Question: I created a table to organize my items on a page. The page is an edit page for a property.
I used colspan to expand rows and put a textbox within rows and set the textbox wdith to 100%, However, the textbox width still only takes the space of 1 column not 3 columns like I expected here is the code
'''
<table align="left" style="width: 100%; float: left" class="FormFormatTable">
<tr>
<td style="width: 10%; height: 60px">Alert Name</td>
<td colspan="3" style=" ">
<asp:TextBox CssClass="inputBoxes" ID="txtBox_alertName" runat="server"></asp:TextBox>
</td>
</tr>
<tr>
<td style="width: 10%; height: 60px;">Alert</td>
<td style="height: 60px; ">
<asp:DropDownList ID="ddl_AlertTime" runat="server">
<asp:ListItem Value="1">After</asp:ListItem>
<asp:ListItem Value="0">Immediately</asp:ListItem>
</asp:DropDownList>
</td>
<td style="height: 60px; ">
<input id="demo_vertical0" type="number"/></td>
<td style="height: 60px">
<asp:DropDownList ID="DropDownList1" runat="server">
<asp:ListItem>Seconds</asp:ListItem>
<asp:ListItem>Minutes</asp:ListItem>
<asp:ListItem>Hours</asp:ListItem>
</asp:DropDownList>
</td>
</tr>
<tr>
<td style="width: 10%">Severity</td>
<td style=" height: 60px"" >
<asp:DropDownList ID="ddl_Severity" runat="server">
<asp:ListItem Value="1">After</asp:ListItem>
<asp:ListItem Value="0">Immediately</asp:ListItem>
</asp:DropDownList>
</td>
<td style="">&nbsp;</td>
<td>&nbsp;</td>
</tr>
<tr style="height:60px">
<td style="width: 10%">Receipients</td>
<td colspan="3" style="">
<asp:TextBox CssClass="inputBoxes" ID="txtBox_Receipients" runat="server"></asp:TextBox>
</td>
</tr>
<tr style="height:60px">
<td style="width: 10%">Subject Title</td>
<td colspan="3" style="">
<asp:TextBox CssClass="inputBoxes" ID="txtBox_SubjectTitle" runat="server"></asp:TextBox>
</td>
</tr>
<tr style="height:60px">
<td style="width: 10%">Alert Messsage</td>
<td colspan="3" style="">
<asp:TextBox CssClass="inputBoxes" ID="txtBox_AlertMessage" runat="server"></asp:TextBox>
</td>
</tr>
<tr style="height:60px">
<td style="width: 10%; ">Notification Window</td>
<td style=" ">
<asp:TextBox CssClass="inputBoxes" ID="txtBox_NotificationWindow" runat="server"></asp:TextBox>
</td>
<td style=" "></td>
<td style="height: 60px"></td>
</tr>
<tr style="height:60px">
<td style="width: 10%; ">Notification Frequency</td>
<td style=" ">
<input id="demo_vertical" type="number"/>
</td>
<td style=" "></td>
<td style="height: 60px"></td>
</tr>
<tr style="height:60px">
<td style="width: 10%">Fields to Display in Details</td>
<td colspan="3" style="">
<asp:TextBox CssClass="inputBoxes" ID="txtBox_SubjectTitle3" runat="server"></asp:TextBox>
</td>
</tr>
</table>
'''
css is simple just this
'''
.inputBoxes {
width: 100%;
}
'''
why is this?
a screenshot of my page on my computer

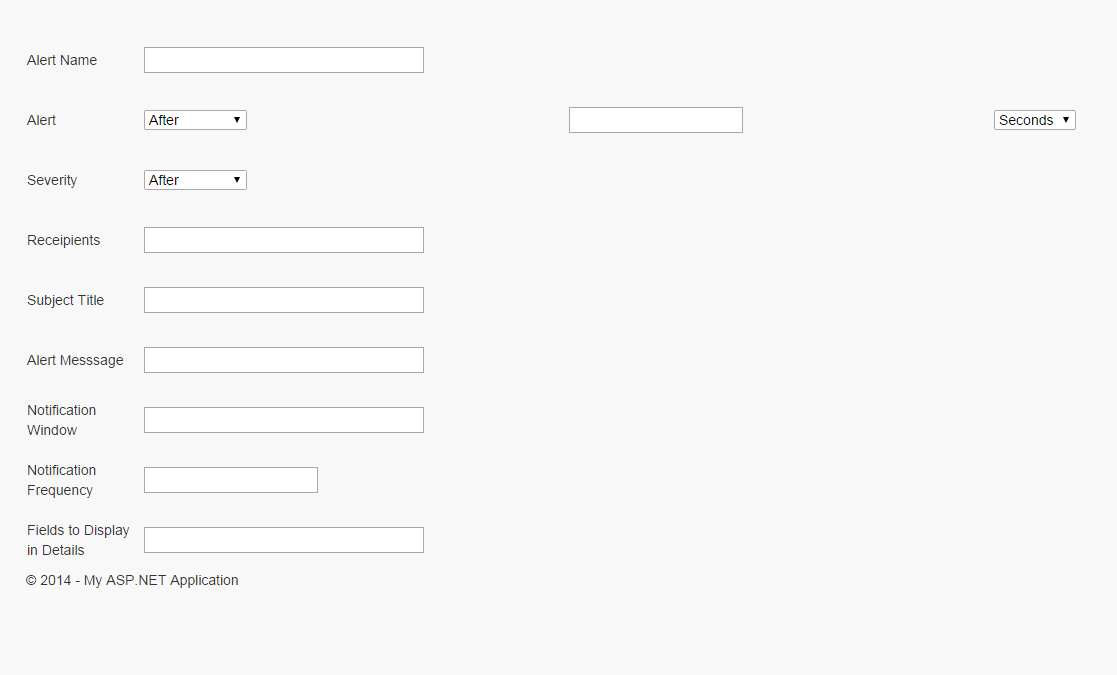
Answer: In you HTML
the Alert Name , Receipients ,Subject Title ,Alert Messsage ,Fields to Display in Details TextBoxs take 3 columns .
Notification Window take one columns because you don't set colspan

you must add colspan="3" to your td of notfication
'''
<td colspan="3" style=" ">
<asp:TextBox CssClass="inputBoxes" ID="txtBox_NotificationWindow" runat="server"></asp:TextBox>
</td>
'''